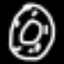
Label: donut